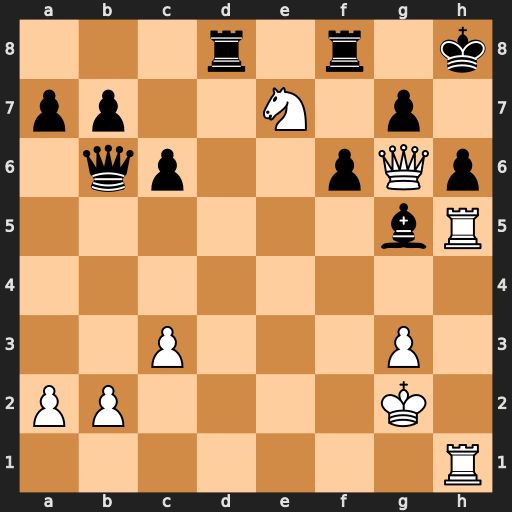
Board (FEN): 3r1r1k/pp2N1p1/1qp2pQp/6bR/8/2P3P1/PP4K1/7R
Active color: w
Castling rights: -
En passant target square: -
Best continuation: Rxh6+ gxh6 Rxh6+ Bxh6 Qxh6#